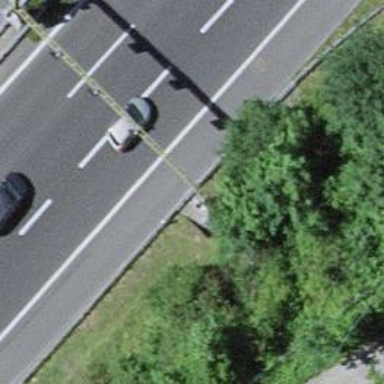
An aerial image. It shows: Gantry with traffic signals.